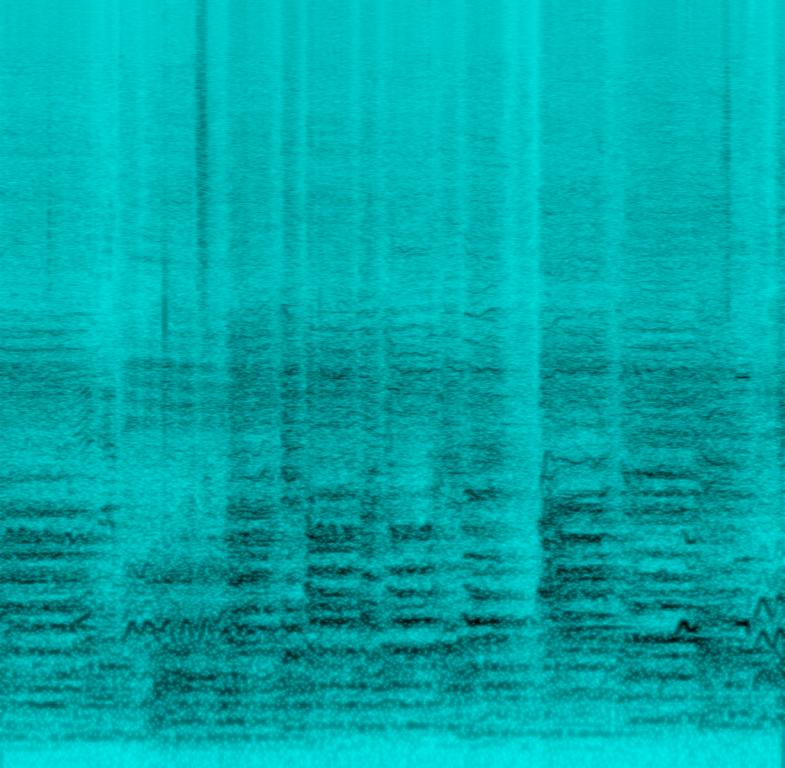
The low quality recording features passionate harmonizing choir vocals, alongside fruity male vocals. It sounds passionate, traditional and joyful. The recording is noisy and in mono.